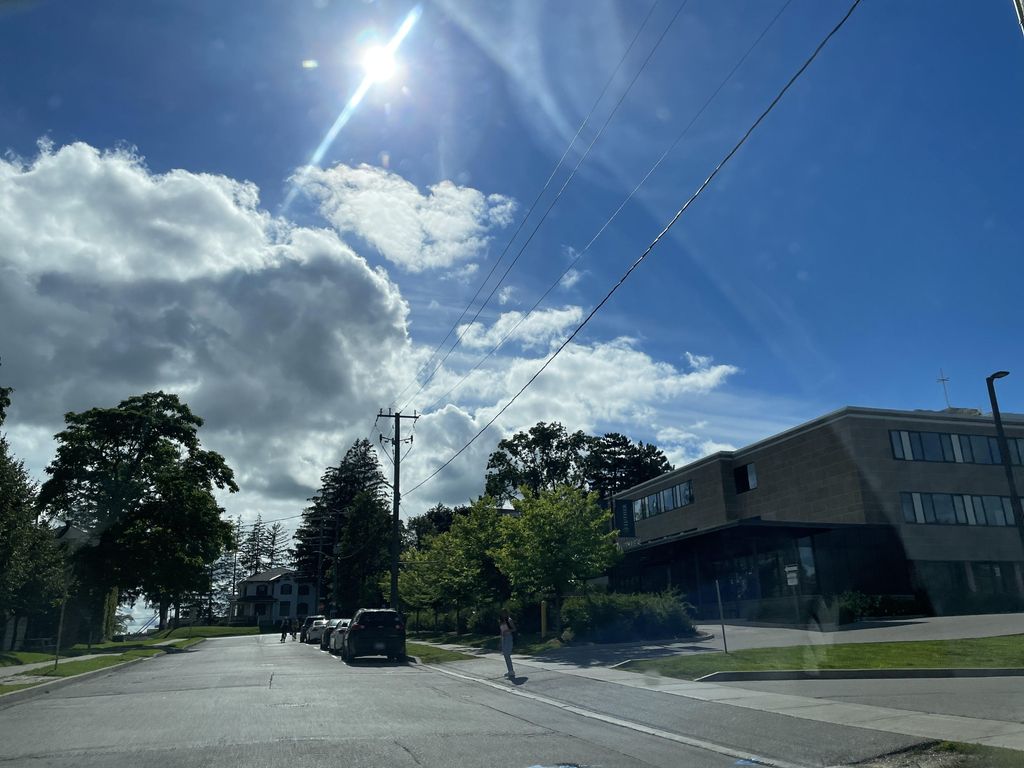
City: kitchener-waterloo